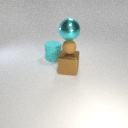
large cyan rubber cylinder to the left of large brown metal cube